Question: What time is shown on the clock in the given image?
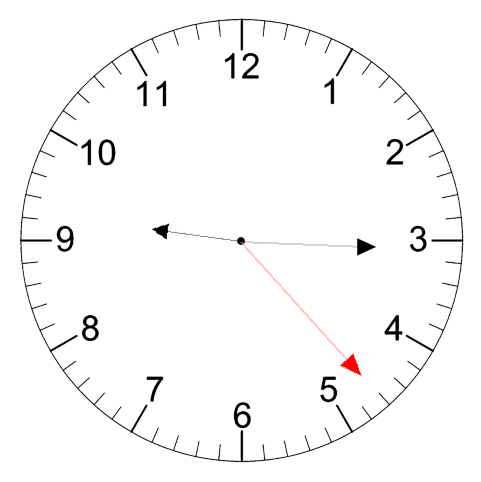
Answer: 09:15:23